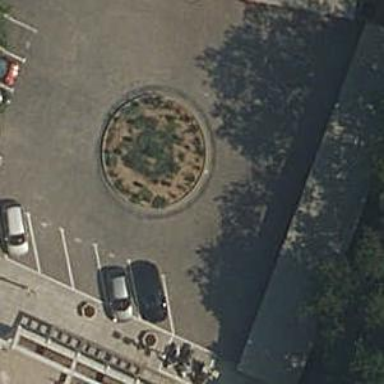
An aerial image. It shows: Mini roundabout on the road.